Field crop: tomato
Growth stage: 1
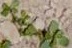
Species: portulaca